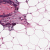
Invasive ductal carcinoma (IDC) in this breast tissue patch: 0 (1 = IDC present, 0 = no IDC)